Question: I have an application in which I tried using a while loop but the application just hangs, and now I think I need to use QEventLoop to make the application work here is some of the relevant code
'''
def ex_initialator(self):
""" sets up things for the problem runner """
print "ayadara"
print "self.start_button_status this is...::" ,self.start_button_status
#:Pop up dialogs
no_options_selected = QtGui.QMessageBox()
select_range = QtGui.QMessageBox()
select_op_type = QtGui.QMessageBox()
#:Shows message if no options selected
if len(self.op_types) < 1 and len(self.num_range) < 1 and self.start_button_status == 0:
print "Please pick from the options provided"
no_options_selected.exec_()
#:Shows message if range is not selected
if len(self.op_types) >= 1 and len(self.num_range) < 1 and self.start_button_status == 0 :
print "Please pick at least one of the ranges"
select_range.exec_()
#:Shows message if op_type/s not selected
if len(self.op_types) < 1 and len(self.num_range) >= 1 and self.start_button_status == 0:
print "Please pick at least one of the operation types"
select_op_type.exec_()
#:Correct inputs initiates problem maker
if len(self.op_types) >= 1 and len(self.num_range) >= 1 and (self.start_button_status == 0 or self.start_button_status == 1):
self.start_button_status = 1
self.prob_signal.runner_sig.connect(self.problem_runner)
self.prob_signal.runner_sig.emit()
def problem_runner(self):
""" Expression Makers """
while self.start_button_status == 1:
#:picks range types
range_type = random.choice(self.num_range)
D = decimal.Decimal
self.answer_lineEdit.returnPressed.connect(self.ex_evaluator)
self.answer_lineEdit.clear()
'''
what I want is to be able to start, pause, and stop buttons, I'm a beginner so I might have gone wrong in using QLineEdit in which case I would appreciate some suggestions as to a better implementation

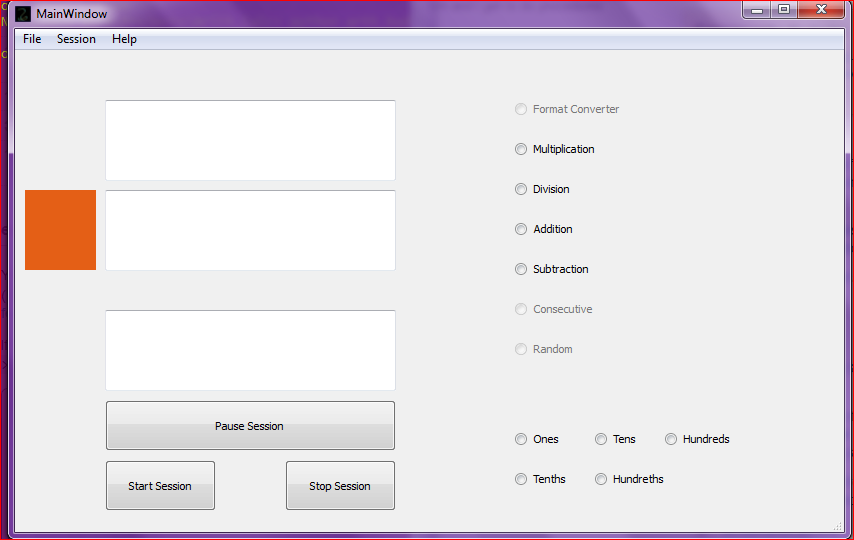
Answer: If you are performing long operation, you need either move it to separate thread or call 'QApplication::processEvents()' periodically. It allows GUI to remain responsible. Here is a simple example:
'''
from PySide import QtGui, QtCore
import time
class MyWidget(QtGui.QWidget):
def __init__(self):
QtGui.QWidget.__init__(self)
layout = QtGui.QVBoxLayout(self)
self.label = QtGui.QLabel()
self.button_start = QtGui.QPushButton("Start")
self.button_stop = QtGui.QPushButton("Stop")
self.button_stop.setEnabled(False)
self.button_pause = QtGui.QPushButton("Pause")
self.button_pause.setEnabled(False)
layout.addWidget(self.label)
layout.addWidget(self.button_start)
layout.addWidget(self.button_stop)
layout.addWidget(self.button_pause)
self.button_start.clicked.connect(self.processing)
self.button_pause.clicked.connect(self.pause)
self.button_stop.clicked.connect(self.stop)
def processing(self):
self.button_start.setEnabled(False)
self.button_stop.setEnabled(True)
self.button_pause.setEnabled(True)
self.stop_requested = False
self.paused = False
i = 0
while not self.stop_requested:
QtGui.QApplication.processEvents()
if self.paused:
time.sleep(0.1)
else:
i += 1
self.label.setText(unicode(i))
self.button_start.setEnabled(True)
self.button_stop.setEnabled(False)
self.button_pause.setEnabled(False)
def pause(self):
self.paused = not self.paused
def stop(self):
self.stop_requested = True
if __name__ == '__main__':
import sys
app = QtGui.QApplication(sys.argv)
widget = MyWidget()
widget.show()
sys.exit(app.exec_())
'''